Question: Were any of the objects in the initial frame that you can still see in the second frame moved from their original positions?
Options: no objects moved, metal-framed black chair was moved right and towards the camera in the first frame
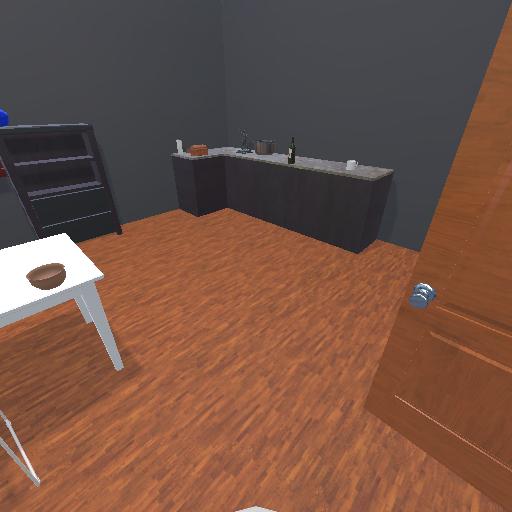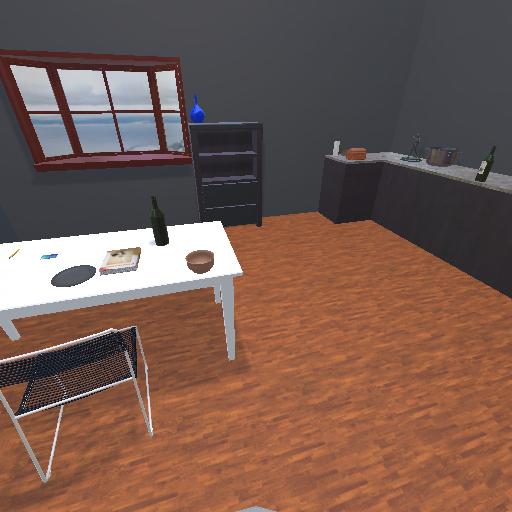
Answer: no objects moved